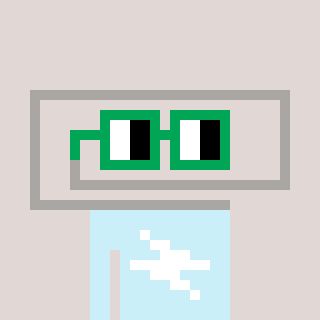
a pixel art character with square green glasses, a paperclip-shaped head and a cold-colored body on a warm background